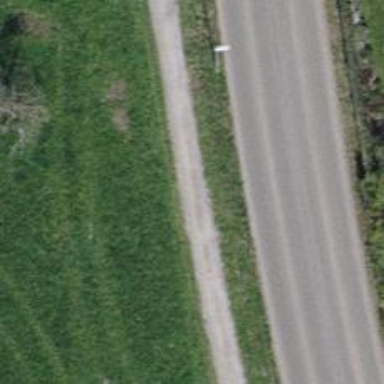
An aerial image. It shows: Compacted footway.